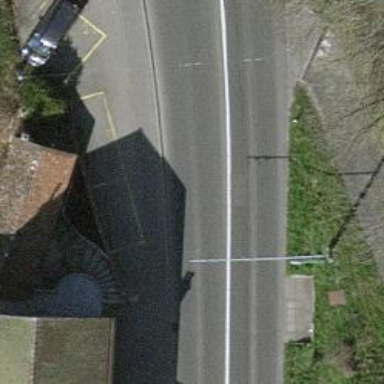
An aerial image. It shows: Secondary road with asphalt surface and trolley wire on the left side sidewalk.